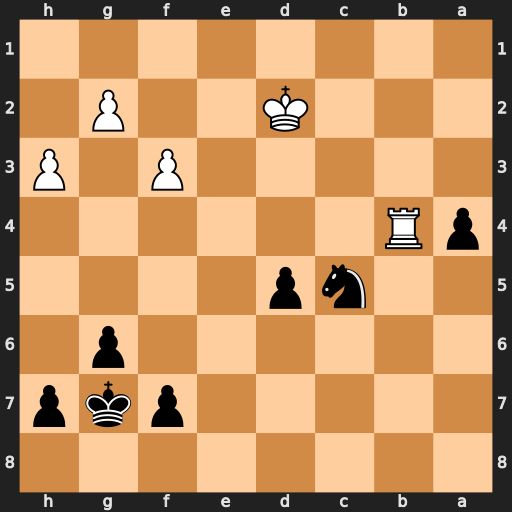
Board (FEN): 8/5pkp/6p1/2np4/pR6/5P1P/3K2P1/8
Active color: b
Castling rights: -
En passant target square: -
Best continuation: a3 Rb1 a2